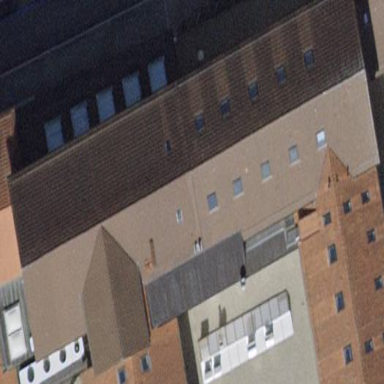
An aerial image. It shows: Building with gabled roof.